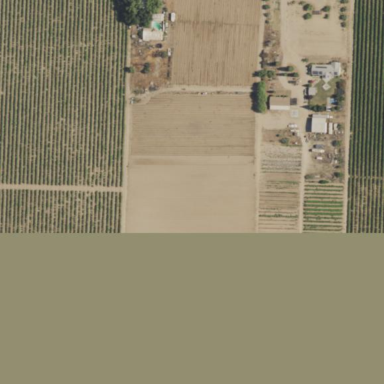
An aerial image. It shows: Vineyard.